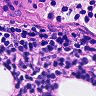
Metastatic tissue present: no